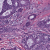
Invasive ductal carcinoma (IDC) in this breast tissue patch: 1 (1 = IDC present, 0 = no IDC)